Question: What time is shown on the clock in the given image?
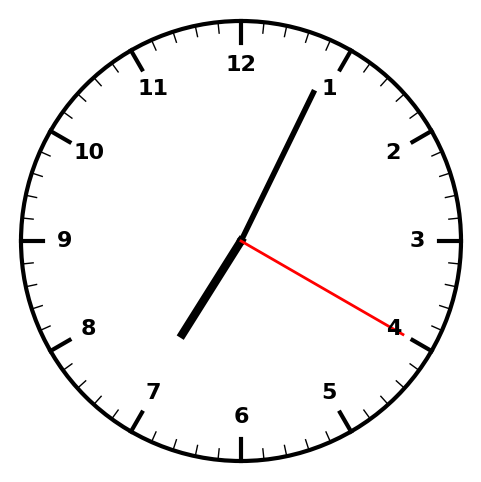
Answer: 07:04:20